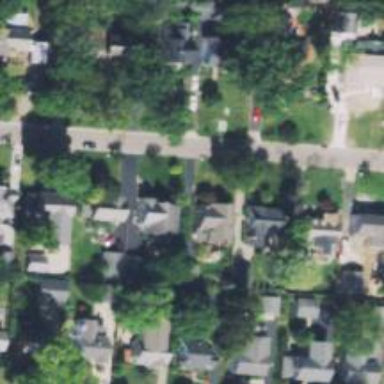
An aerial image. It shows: Residential driveway used as service road.